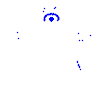
Particle: pion